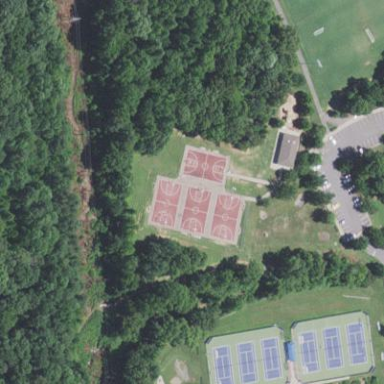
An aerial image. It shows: Basketball court located in leisure land pitch.